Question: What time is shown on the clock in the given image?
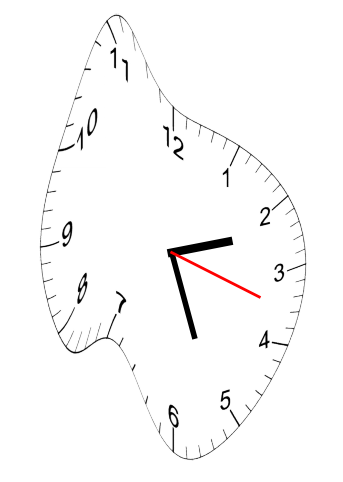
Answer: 02:26:18